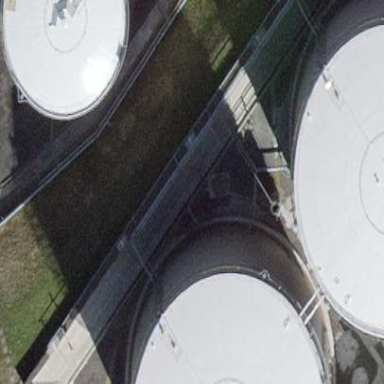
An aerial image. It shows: Storage tank building.